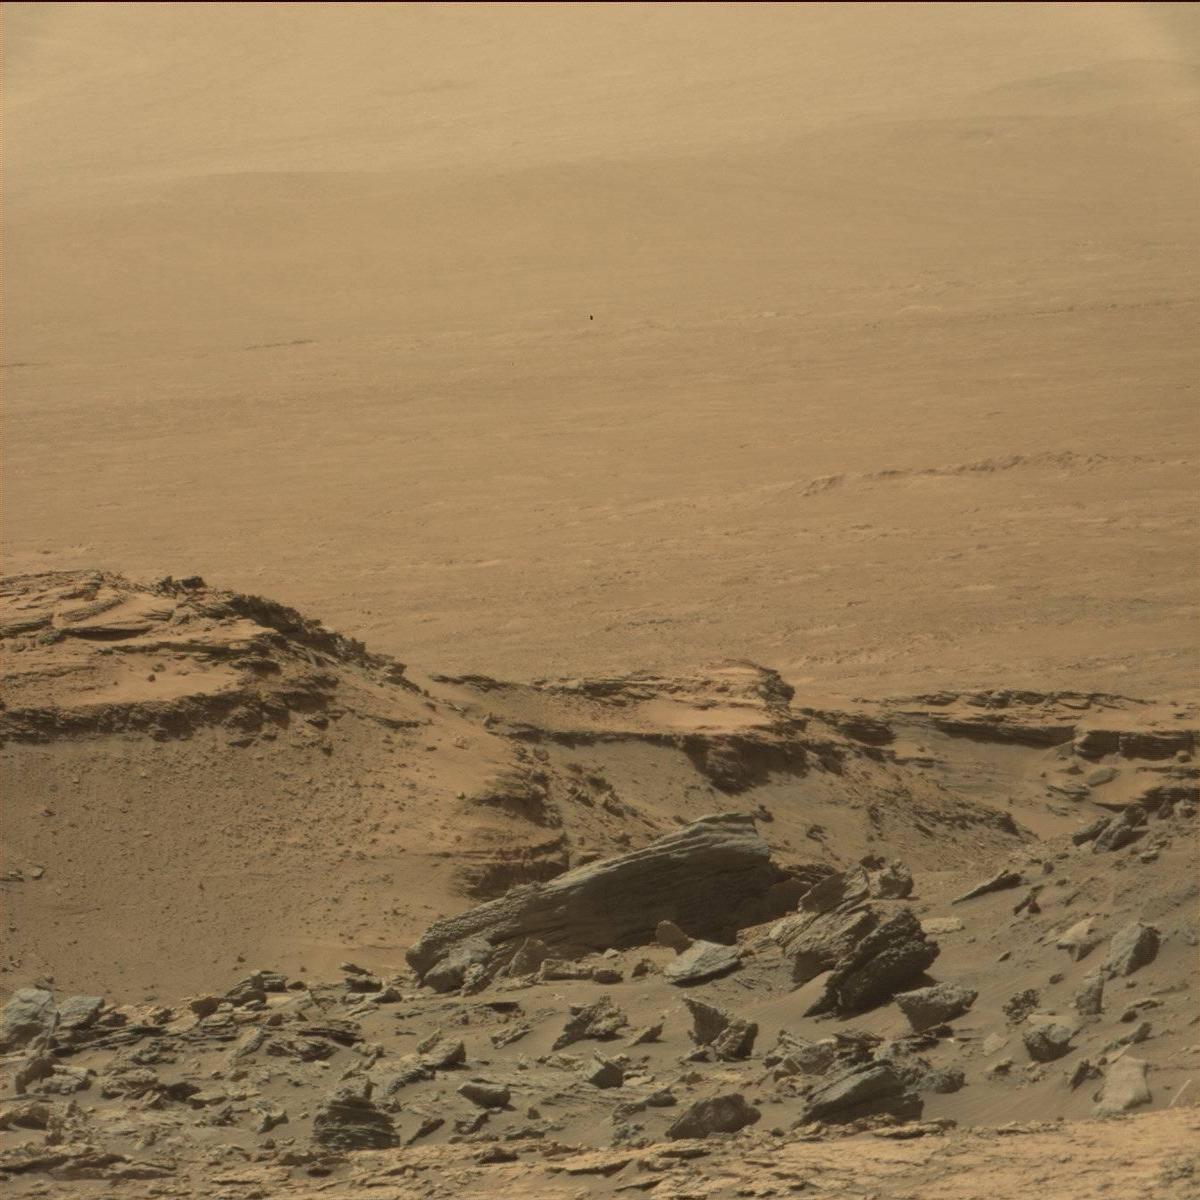
Terrain classes present: Bedrock, Ridge, Sand / Soil